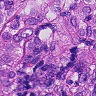
Metastatic tissue present: yes